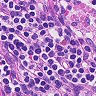
Metastatic tissue present: no